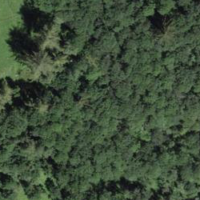
EUNIS habitat code: 44
Species observed at this site:
Clinopodium vulgare